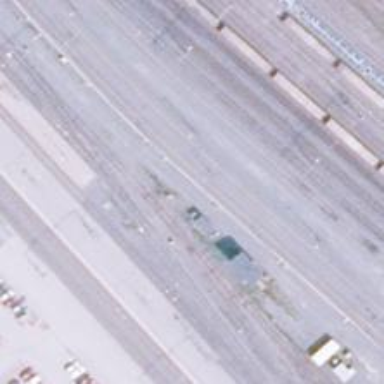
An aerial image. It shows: Electrified rail siding with contact line.